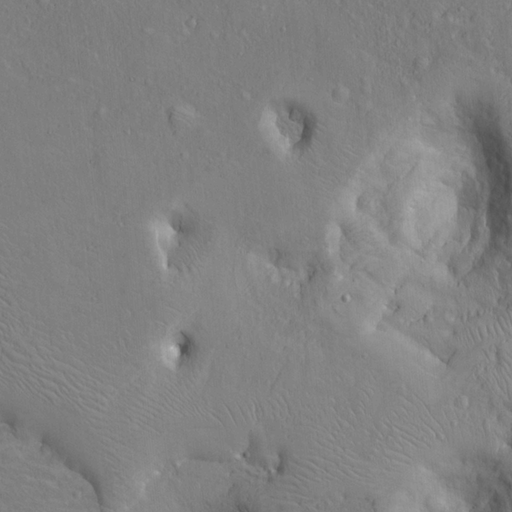
Objects detected: cone, cone, cone